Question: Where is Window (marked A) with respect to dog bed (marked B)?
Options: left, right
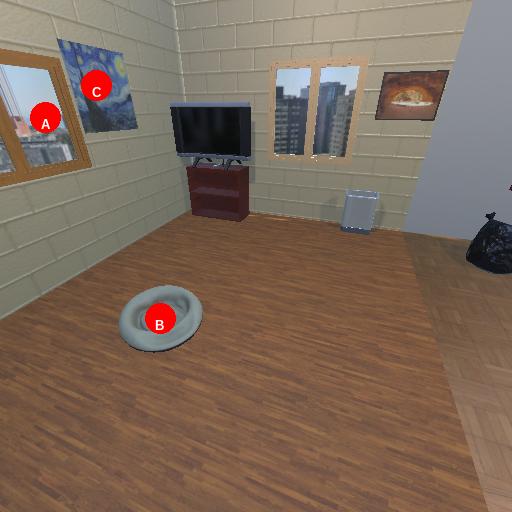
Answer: left